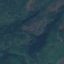
Label: Forest